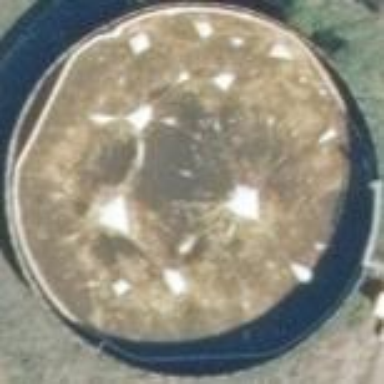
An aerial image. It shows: Storage tank with man-made structure.